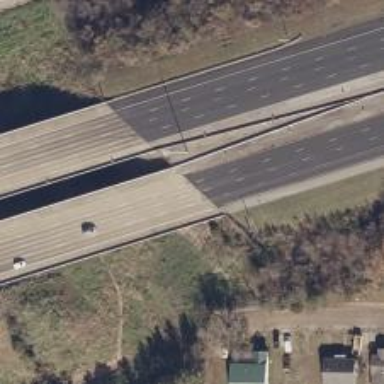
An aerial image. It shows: Motorway bridge.